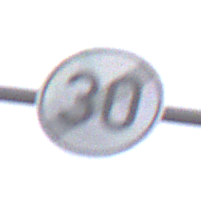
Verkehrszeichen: EndeGeschwindigkeit30
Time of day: Midday
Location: Outdoor (Nature)
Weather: Overcast
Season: NotSpecified
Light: Natural